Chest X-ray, PA view. Patient: 66 years old, sex M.
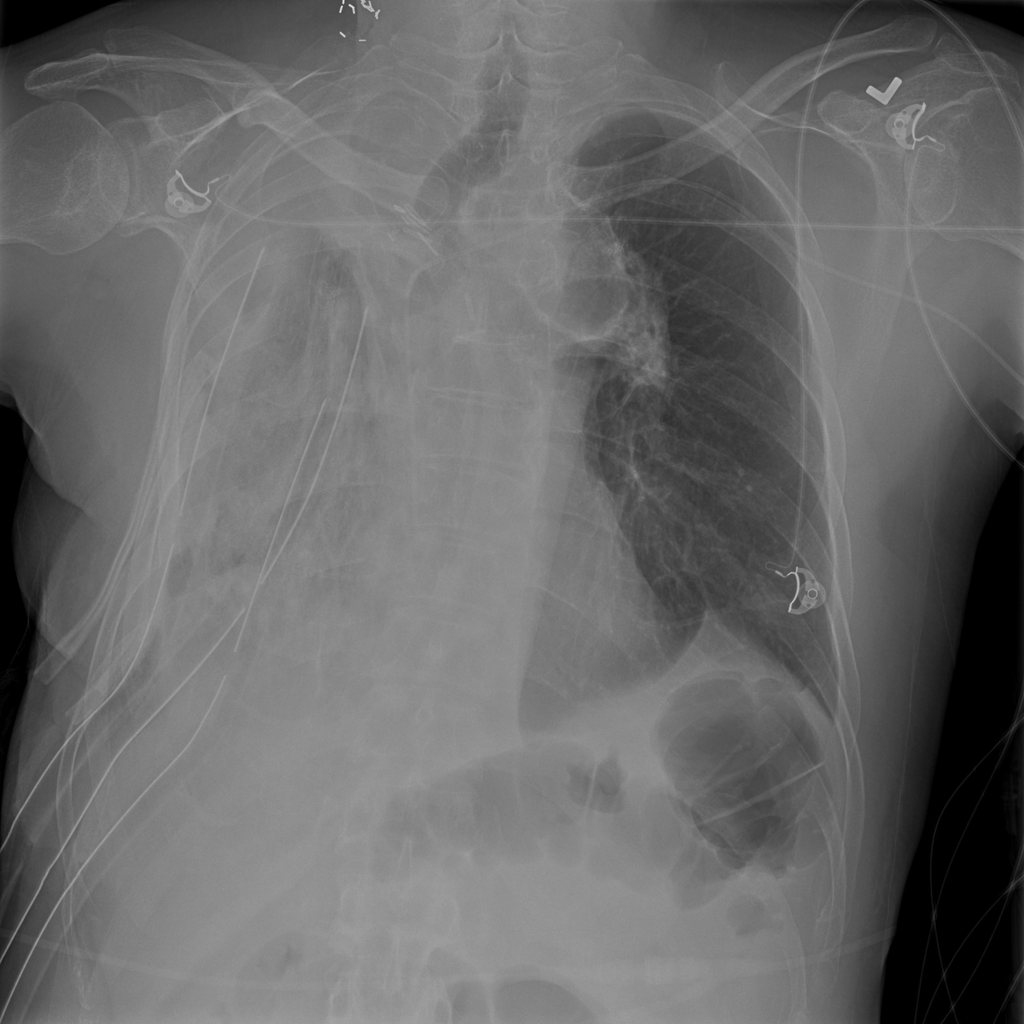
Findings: Atelectasis, Pleural_Thickening